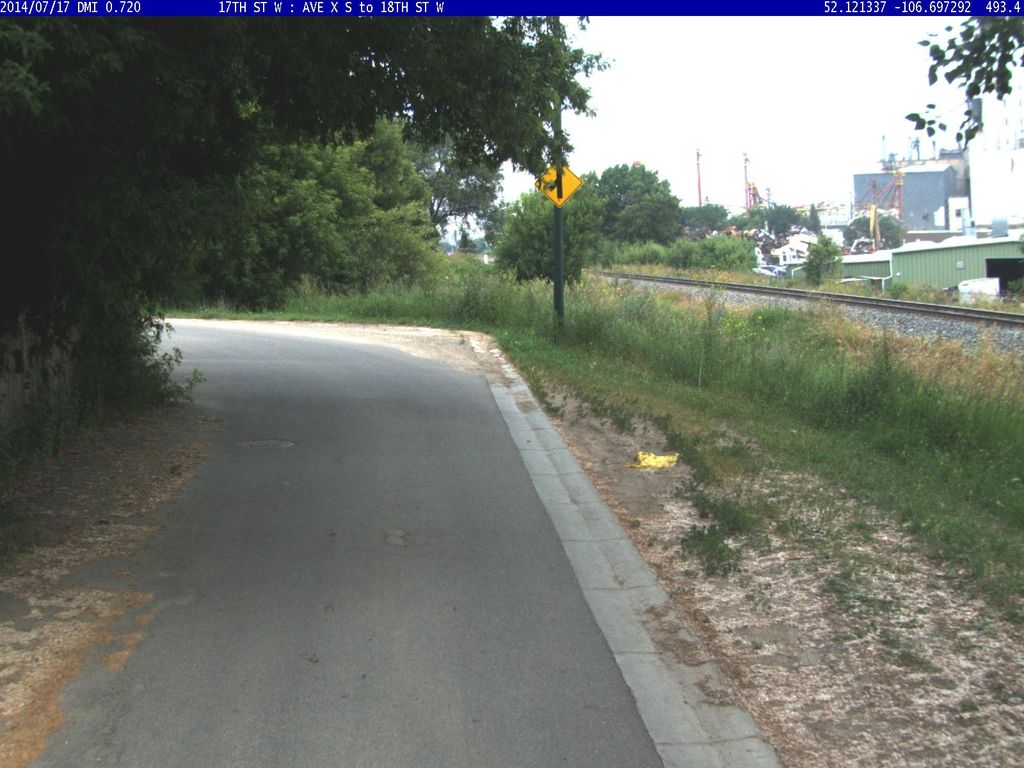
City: saskatoon